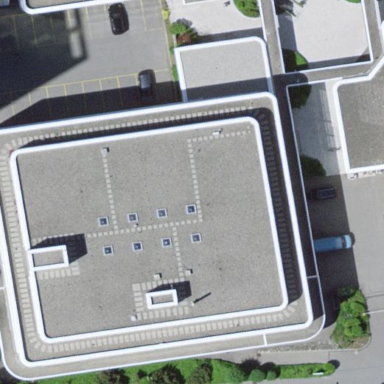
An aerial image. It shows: Retail building.